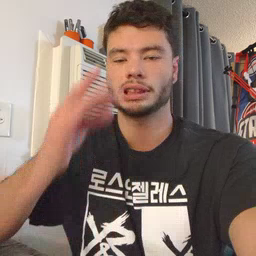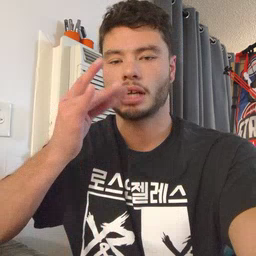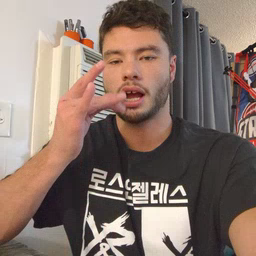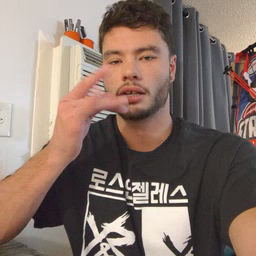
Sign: snack